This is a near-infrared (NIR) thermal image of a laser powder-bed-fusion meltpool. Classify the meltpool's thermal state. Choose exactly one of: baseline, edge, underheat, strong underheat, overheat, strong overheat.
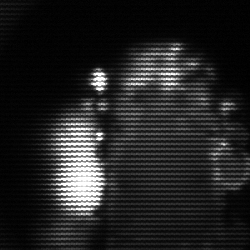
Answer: strong underheat